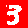
Digit: 3